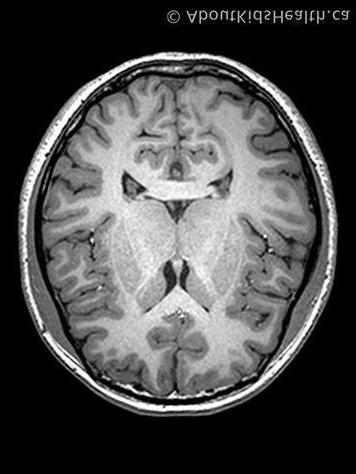
Label: notumor